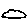
Label: cloud